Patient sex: M
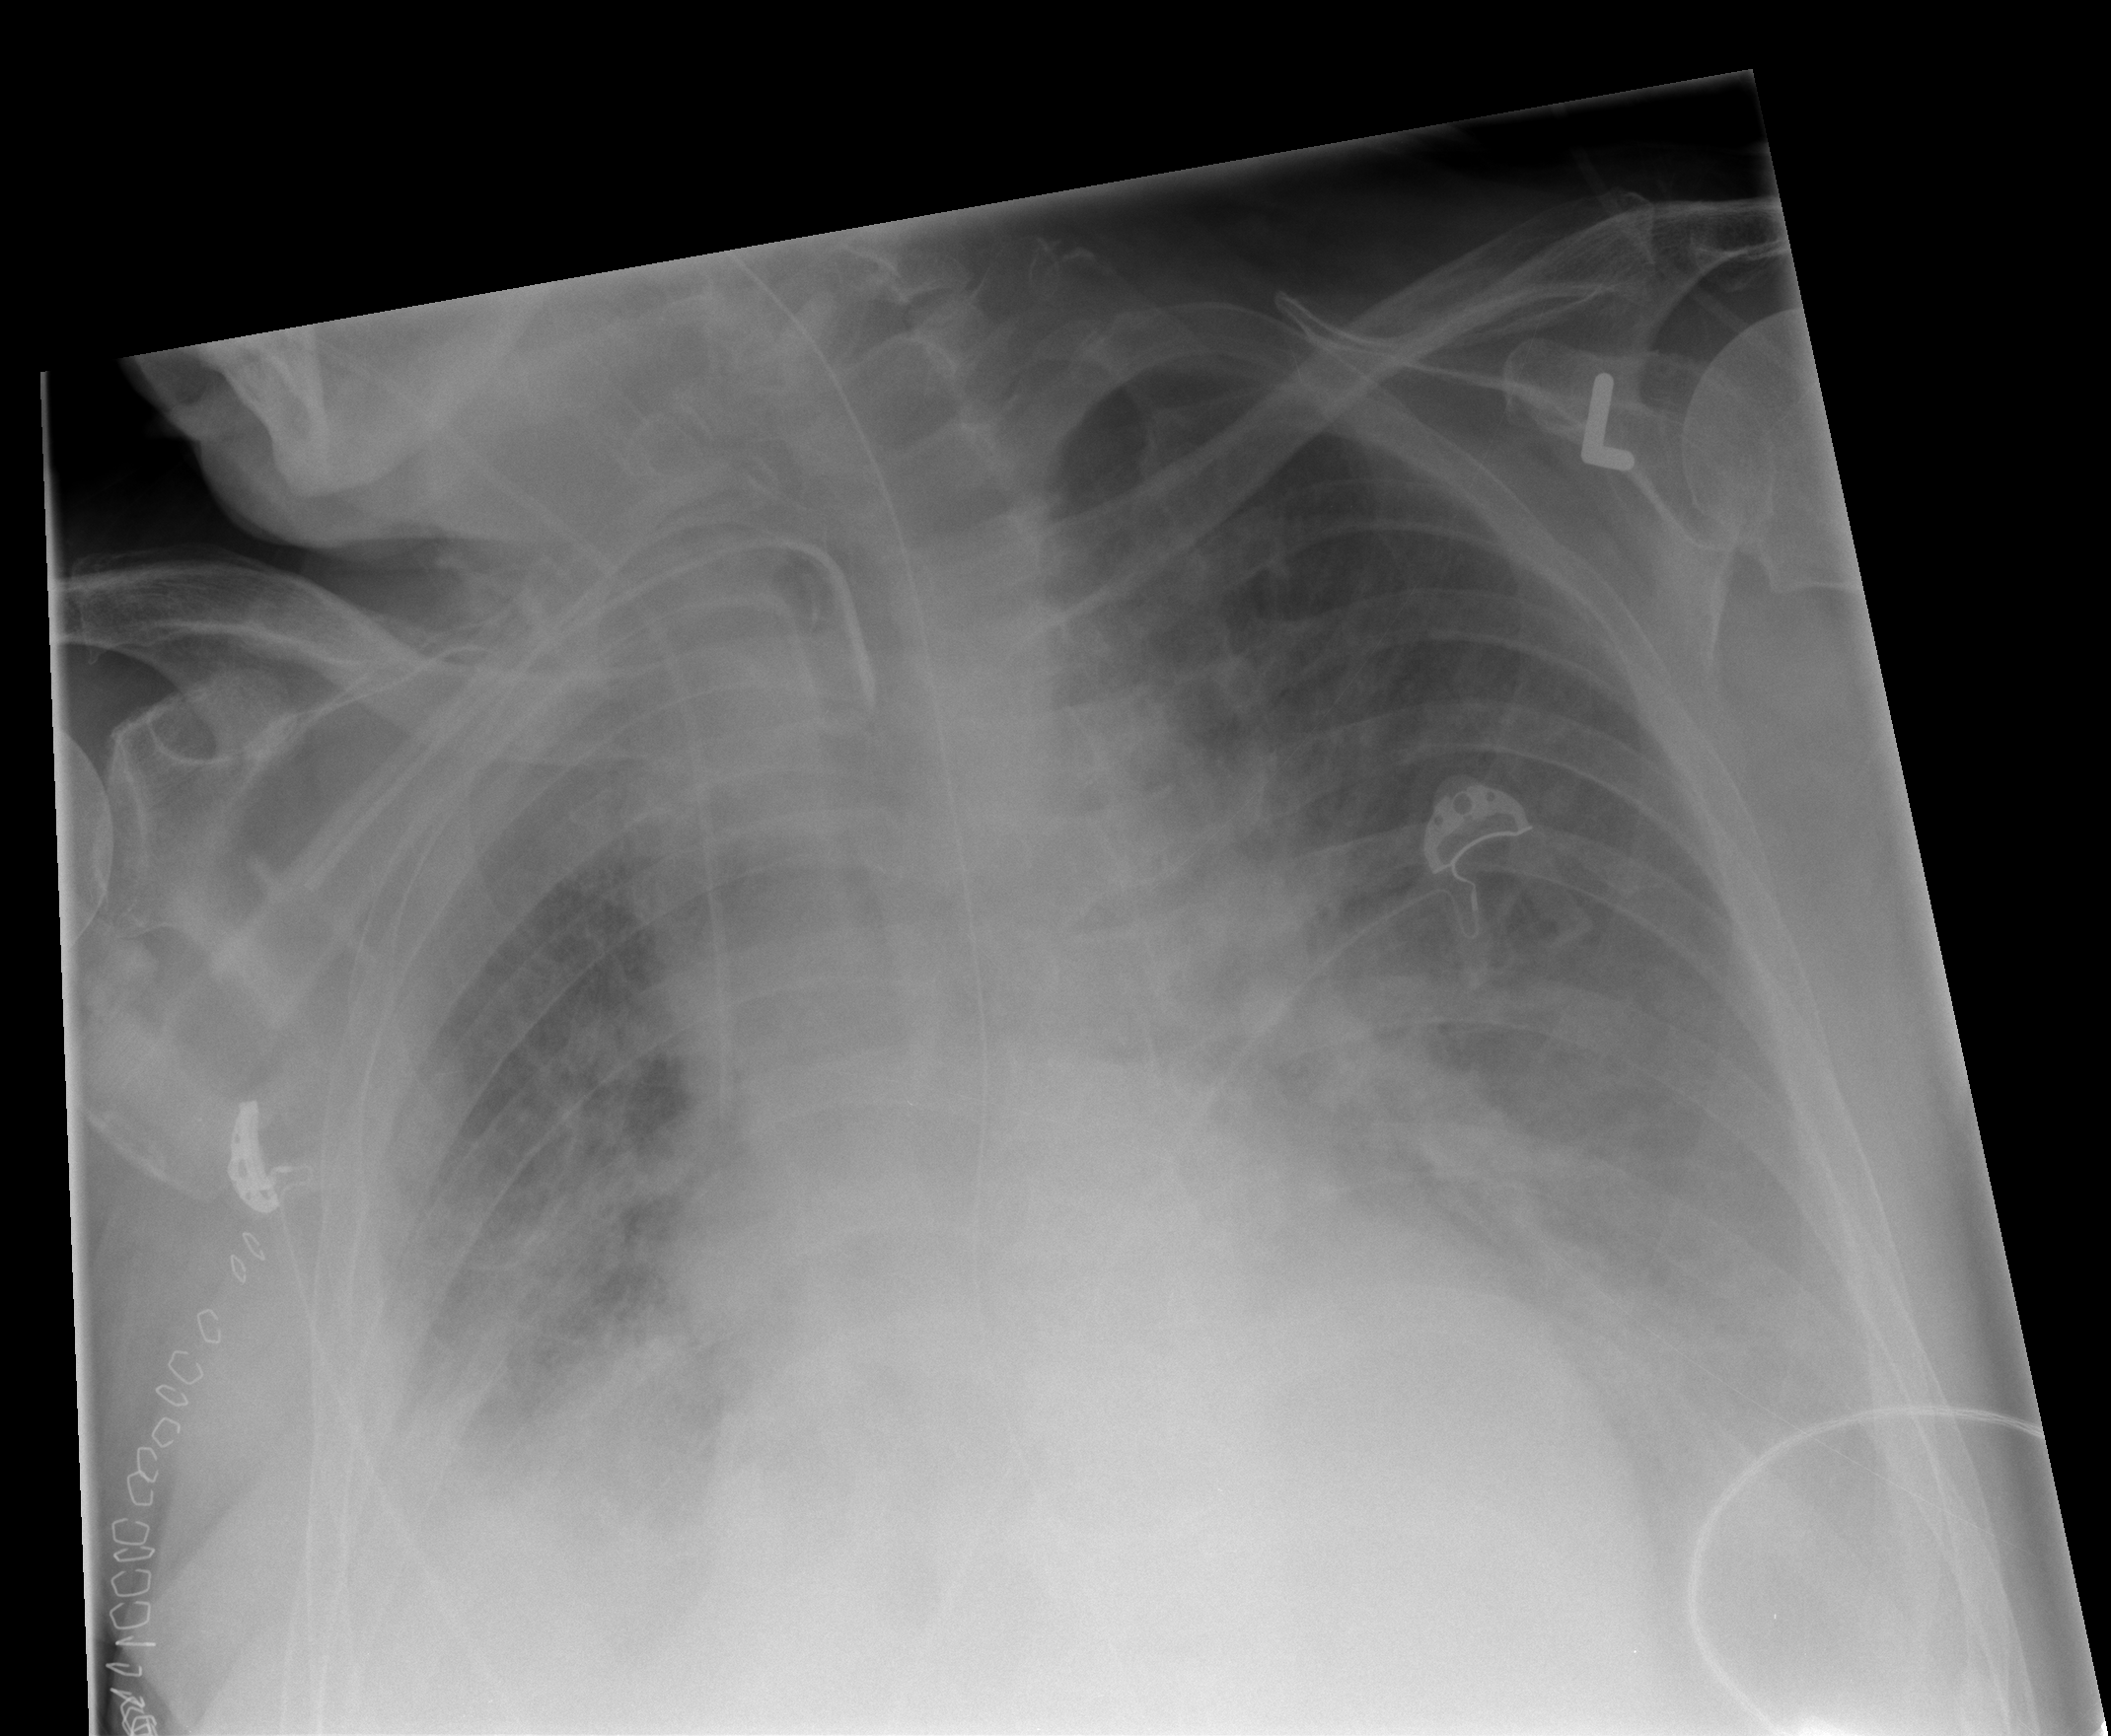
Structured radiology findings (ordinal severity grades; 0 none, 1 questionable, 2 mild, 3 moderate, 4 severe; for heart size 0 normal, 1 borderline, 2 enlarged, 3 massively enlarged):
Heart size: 2
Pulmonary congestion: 2
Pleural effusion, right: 3
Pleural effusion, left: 3
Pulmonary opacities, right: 3
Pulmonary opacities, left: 2
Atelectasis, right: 3
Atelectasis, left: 2